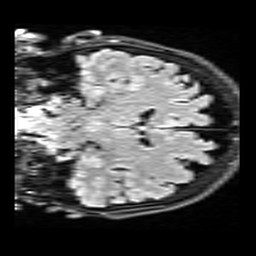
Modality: FLAIR
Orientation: coronal
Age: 73
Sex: female
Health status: healthy
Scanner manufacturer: siemens
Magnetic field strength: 3 T
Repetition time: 9 s
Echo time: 0.088 s